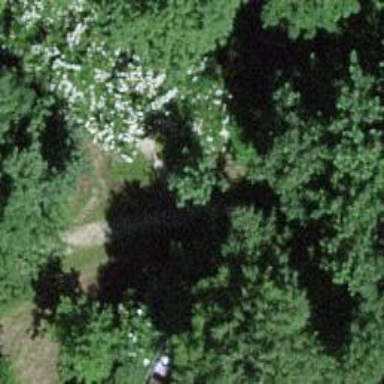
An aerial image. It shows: Path.